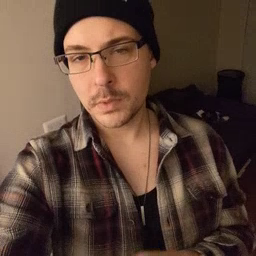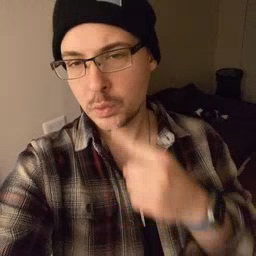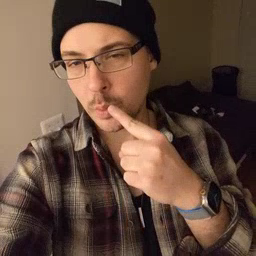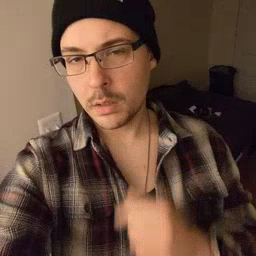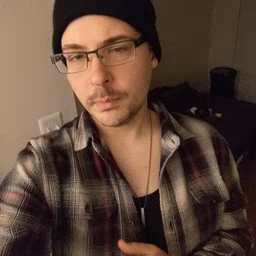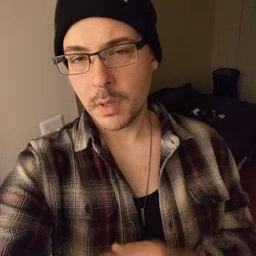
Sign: tooth